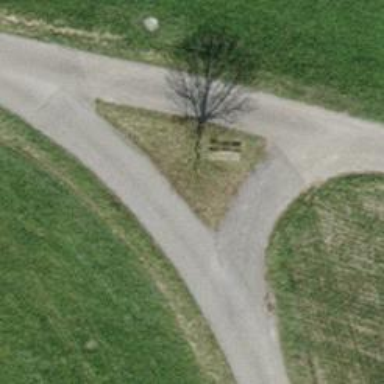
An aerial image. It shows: Bench.